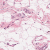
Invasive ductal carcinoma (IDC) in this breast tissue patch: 0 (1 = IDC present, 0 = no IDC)